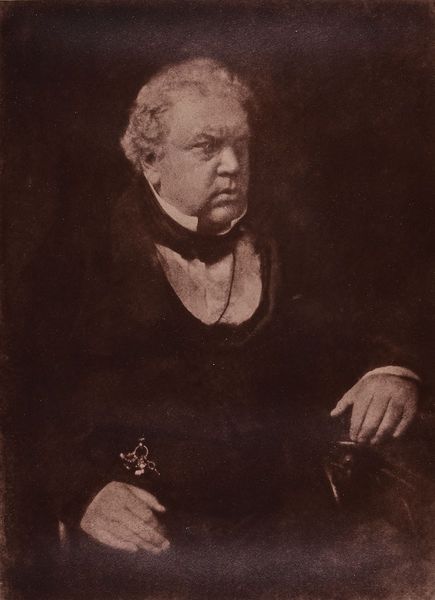
Titel: Lord Robertson
Künstler: David Octavius Hill
Standort: Hamburg
Institution: Museum für Kunst und Gewerbe Hamburg
Schlagwörter: mann, portrait, figur, person, papier, dichter, foto, fotografie, photographie, schriftsteller, autor, photo, anwalt, jurist, lichtbild, rechtsanwalt, historische, bildwerke, rittertum, angewandte und bildende kunst, hessische systematik, porträt, persönlichkeit, porträtfotografie, porträtphotographie, hüftbild, pigmentdruck, adel und patriziat, kartonpassepartout